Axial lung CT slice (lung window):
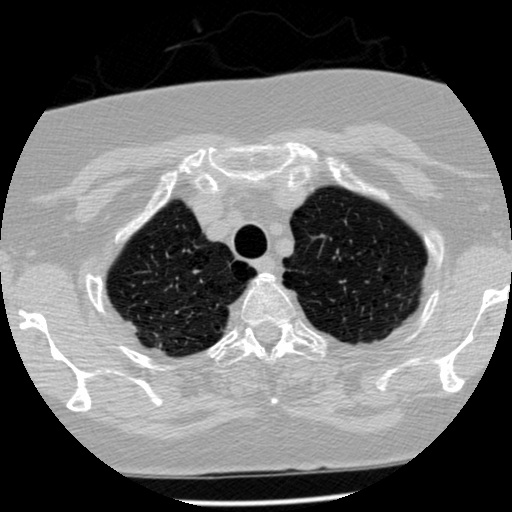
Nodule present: no